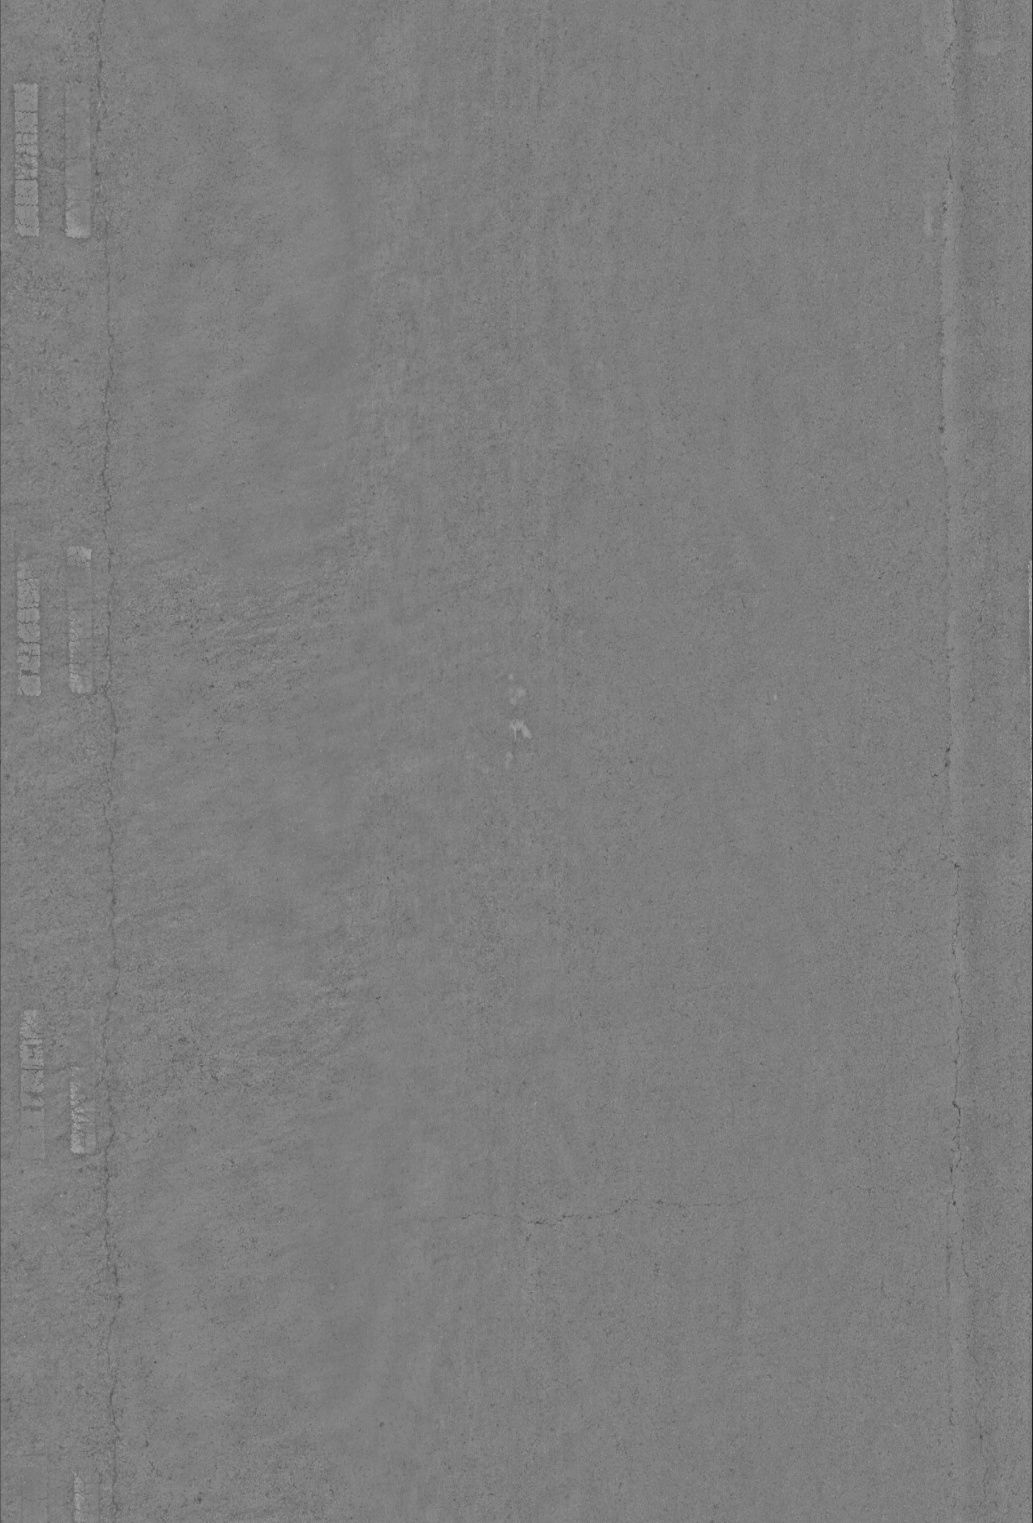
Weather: snowy
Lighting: day
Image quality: very poor
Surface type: walking surface
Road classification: tertiary
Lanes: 4
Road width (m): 1
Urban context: urban centre
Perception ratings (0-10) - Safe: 5.13, Lively: 3.46, Beautiful: 2.61, Boring: 8.14, Depressing: 5.28, Wealthy: 1.23